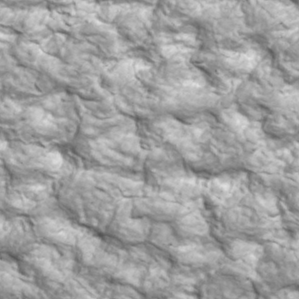
Label: non_frost